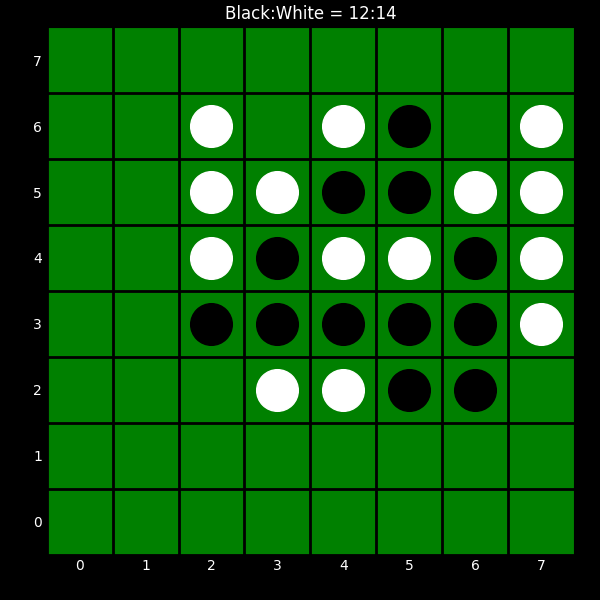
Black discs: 12
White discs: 14